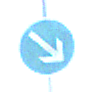
Verkehrszeichen: VorgeschriebeneVorbeifahrtRechts
Umgebung: Outdoor, Special
Tageszeit: MorningAfternoon
Wetter: Clear
Licht: Natural
Jahreszeit: NotSpecified
Kontrast: HighContrast